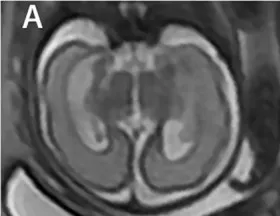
Three different sections of the two cases. (A-C) Case 1. 1).
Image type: radiology (mri)